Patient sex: M
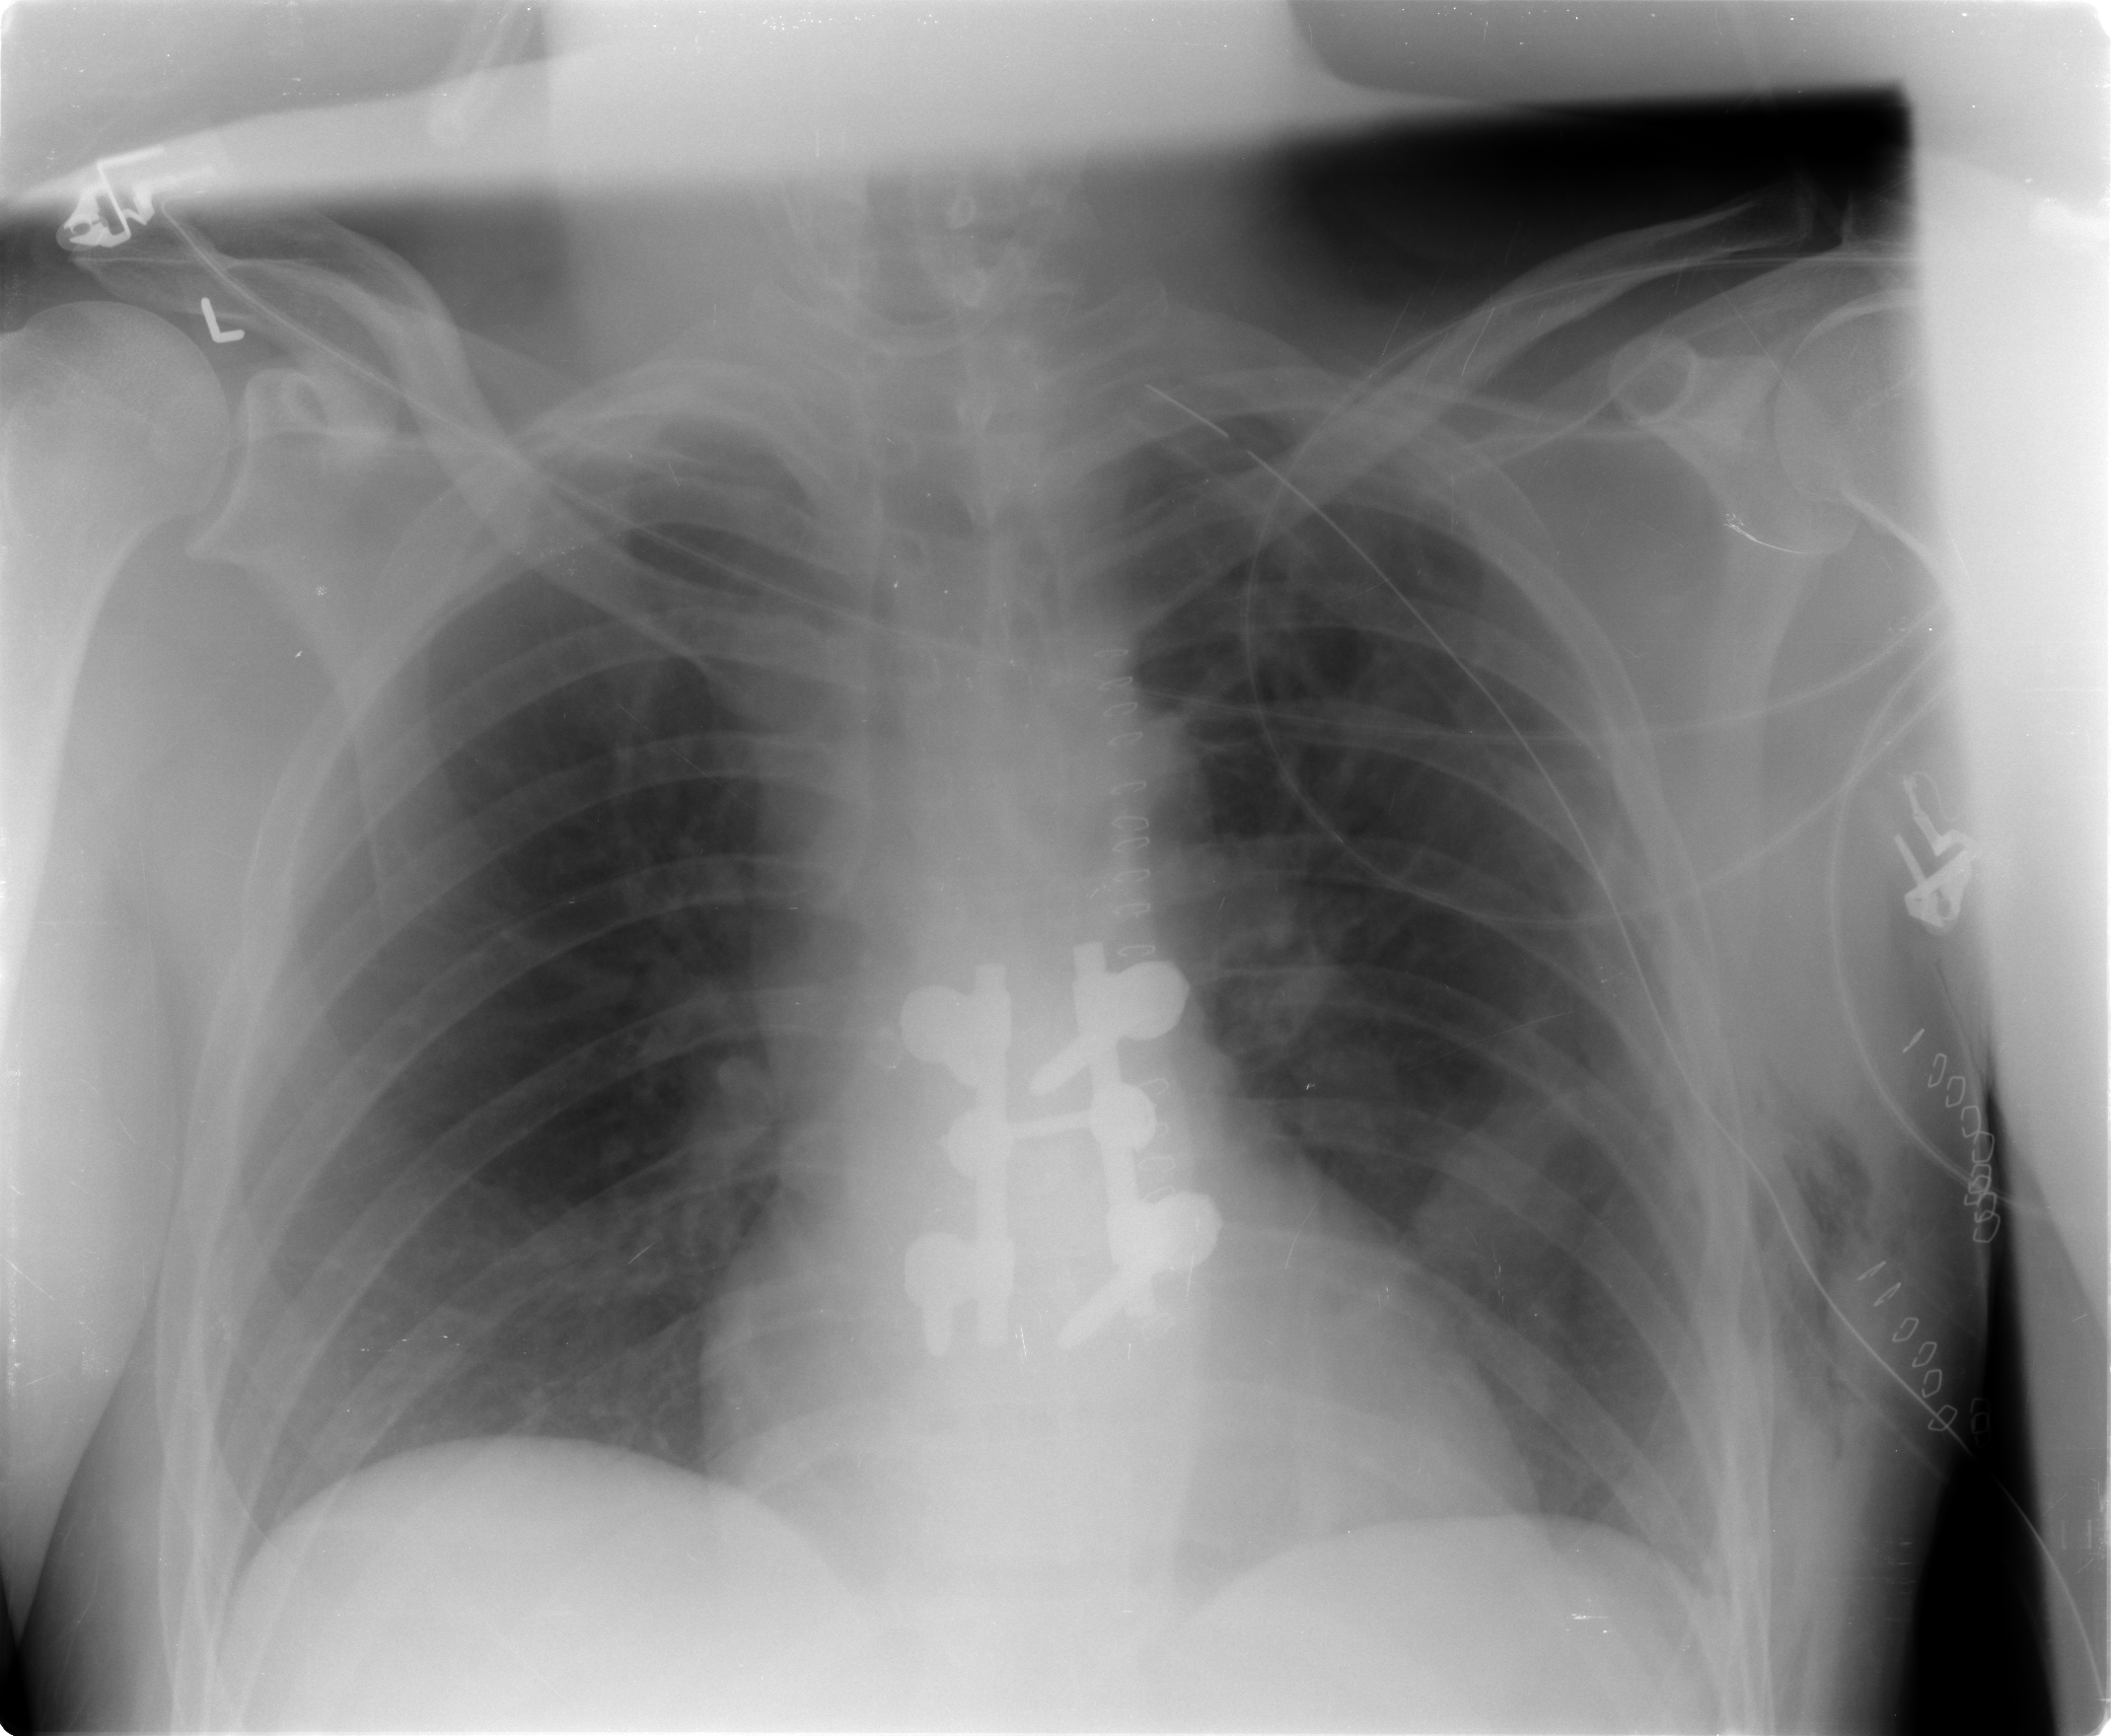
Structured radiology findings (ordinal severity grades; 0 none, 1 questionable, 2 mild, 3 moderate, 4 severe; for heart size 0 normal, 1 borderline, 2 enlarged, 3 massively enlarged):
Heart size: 1
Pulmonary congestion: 0
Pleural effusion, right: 0
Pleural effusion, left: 1
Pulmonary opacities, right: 0
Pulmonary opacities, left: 0
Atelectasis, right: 0
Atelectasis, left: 2